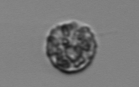
Label: coccolithophorid